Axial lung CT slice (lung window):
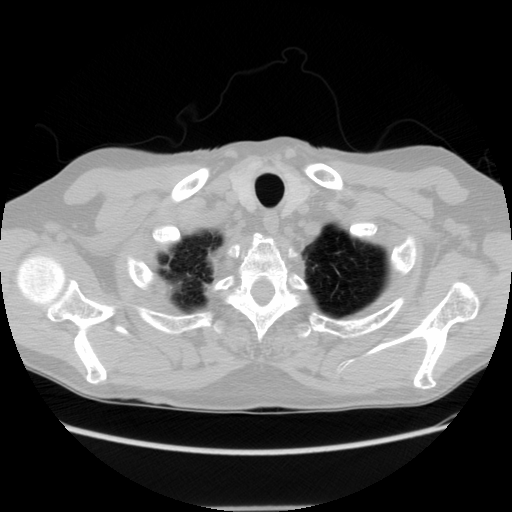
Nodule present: no